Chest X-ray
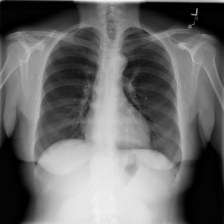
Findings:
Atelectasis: negative
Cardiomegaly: negative
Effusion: negative
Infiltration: negative
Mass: negative
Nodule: negative
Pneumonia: negative
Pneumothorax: negative
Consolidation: negative
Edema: negative
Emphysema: negative
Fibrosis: negative
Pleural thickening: negative
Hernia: negative